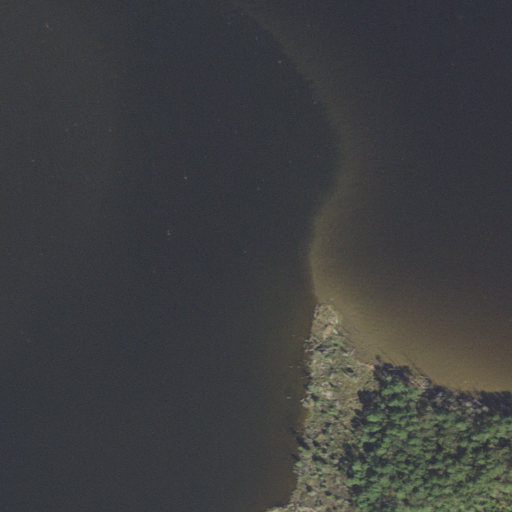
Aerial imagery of cape in North Carolina named Durants Point containing open water, woody wetlands, herbaceous wetlands, and evergreen forest